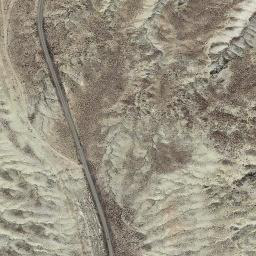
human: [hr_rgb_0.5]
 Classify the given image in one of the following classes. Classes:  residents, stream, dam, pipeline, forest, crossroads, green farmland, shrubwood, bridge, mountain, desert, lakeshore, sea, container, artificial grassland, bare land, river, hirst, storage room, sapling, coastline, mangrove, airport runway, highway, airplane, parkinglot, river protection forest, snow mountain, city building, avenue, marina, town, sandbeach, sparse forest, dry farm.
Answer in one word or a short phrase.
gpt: mountain